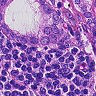
Metastatic tissue present: yes